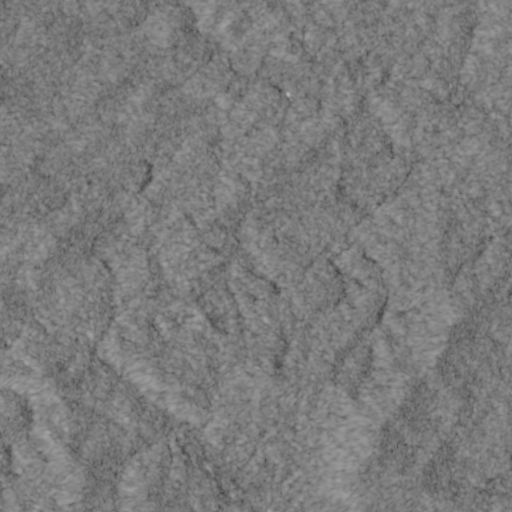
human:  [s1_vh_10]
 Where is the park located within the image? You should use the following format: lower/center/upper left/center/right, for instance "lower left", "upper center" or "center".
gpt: The park is located in the lower center of the image.
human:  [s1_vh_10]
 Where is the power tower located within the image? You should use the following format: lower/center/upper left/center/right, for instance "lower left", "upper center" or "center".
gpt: There is no power tower in the image.

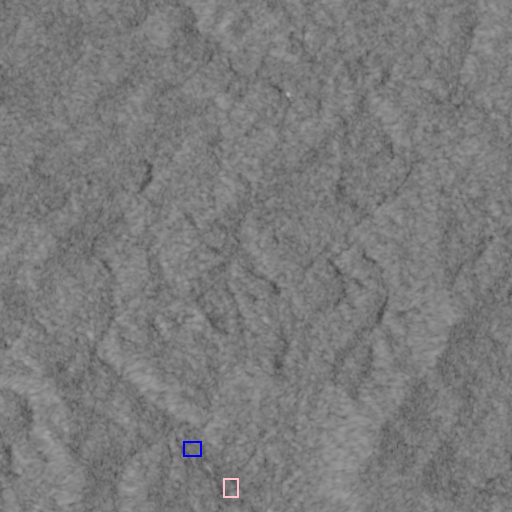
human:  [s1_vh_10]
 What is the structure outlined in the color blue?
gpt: The structure outlined in blue is a park.
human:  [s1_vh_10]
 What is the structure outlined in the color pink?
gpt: The structure outlined in pink is a building.
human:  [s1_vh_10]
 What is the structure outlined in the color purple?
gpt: There is no purple outline.